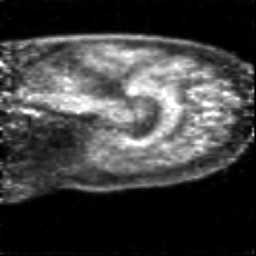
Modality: PET
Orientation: sagittal
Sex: male
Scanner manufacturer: siemens